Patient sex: M
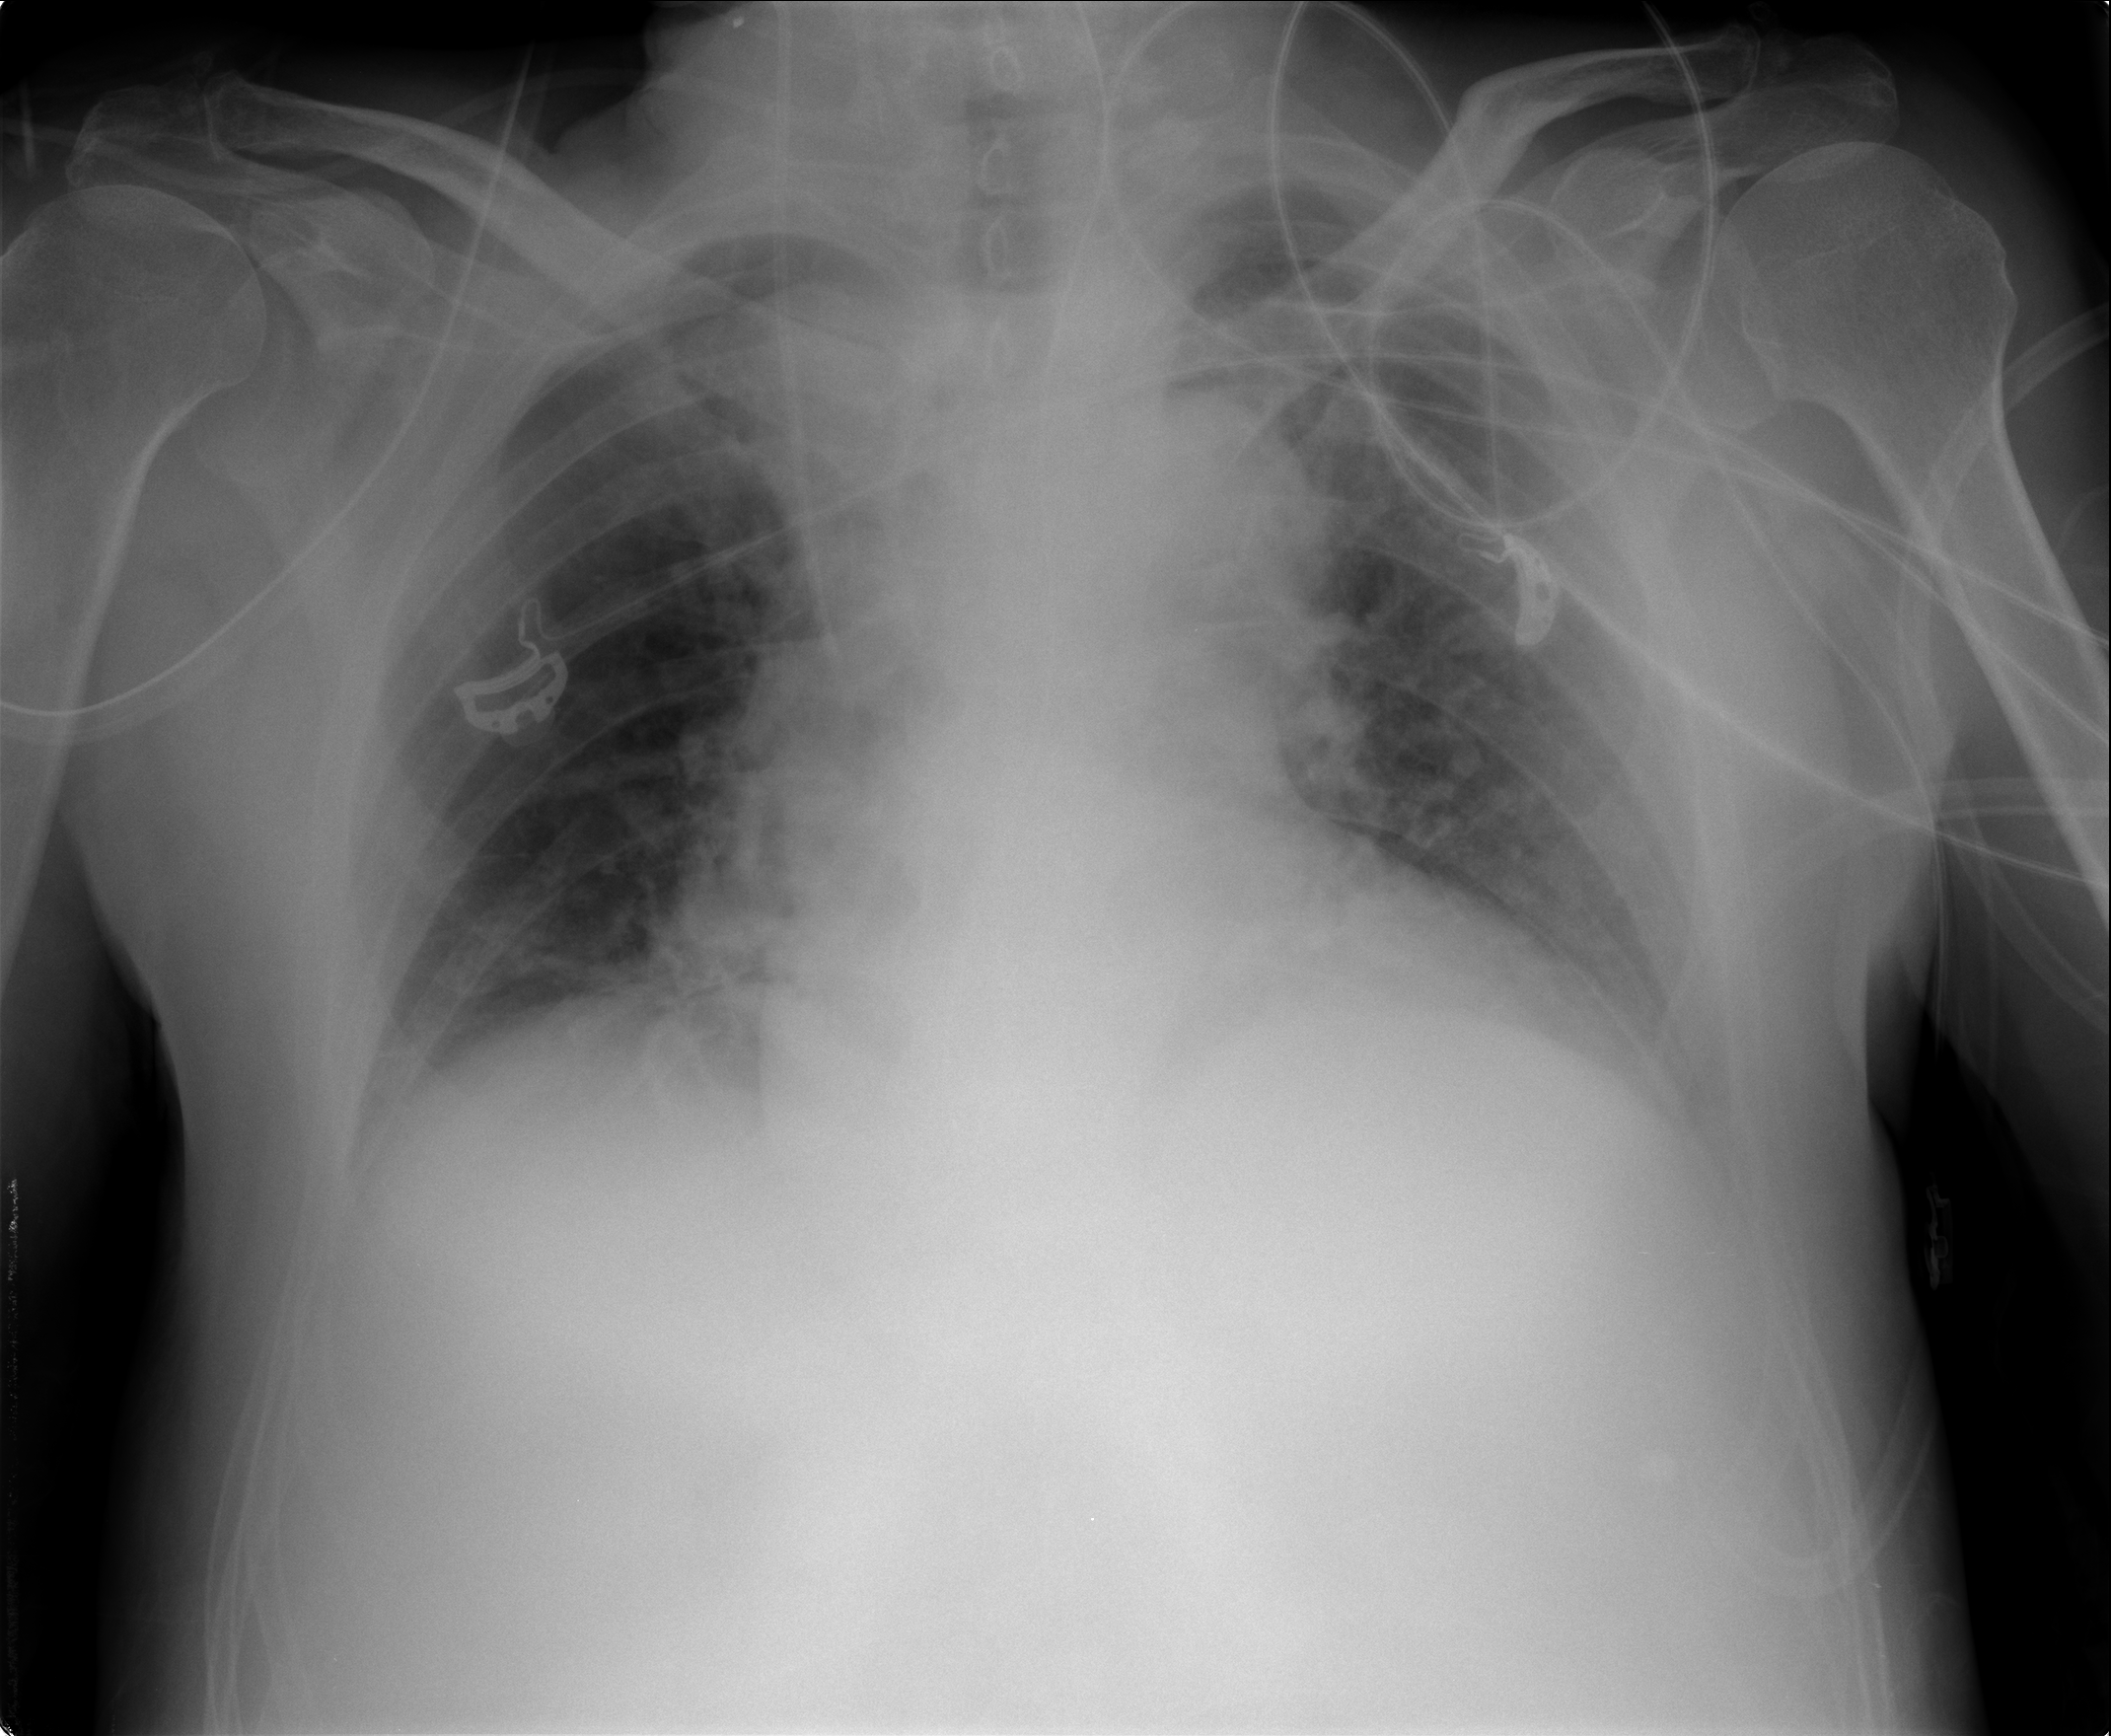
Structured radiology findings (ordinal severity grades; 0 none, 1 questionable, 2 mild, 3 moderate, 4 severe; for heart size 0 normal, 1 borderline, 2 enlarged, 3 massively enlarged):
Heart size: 2
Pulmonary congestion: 2
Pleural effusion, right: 1
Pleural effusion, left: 2
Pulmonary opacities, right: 1
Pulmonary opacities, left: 2
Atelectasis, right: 2
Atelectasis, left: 2